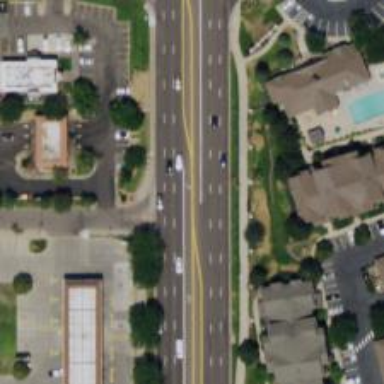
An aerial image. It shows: Primary road with asphalt surface. There is separate sidewalk.